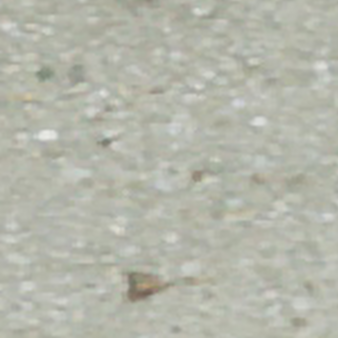
Label: other